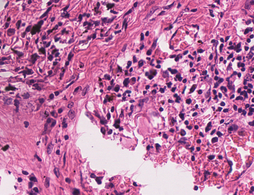
Tumor epithelial tissue: no
Tumor-associated stroma tissue: yes
Normal tissue: no